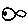
Label: fish